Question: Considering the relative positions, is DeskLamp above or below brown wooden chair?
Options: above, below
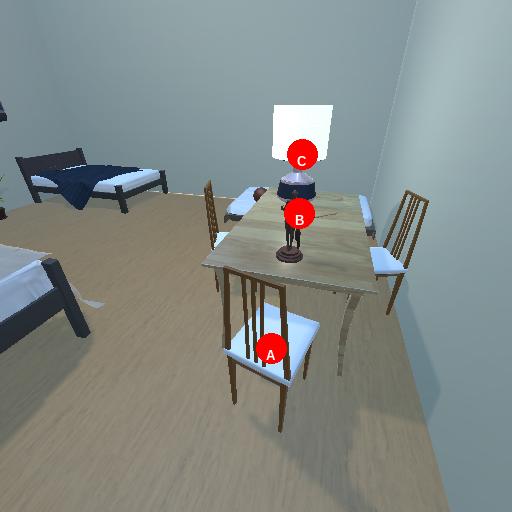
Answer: above